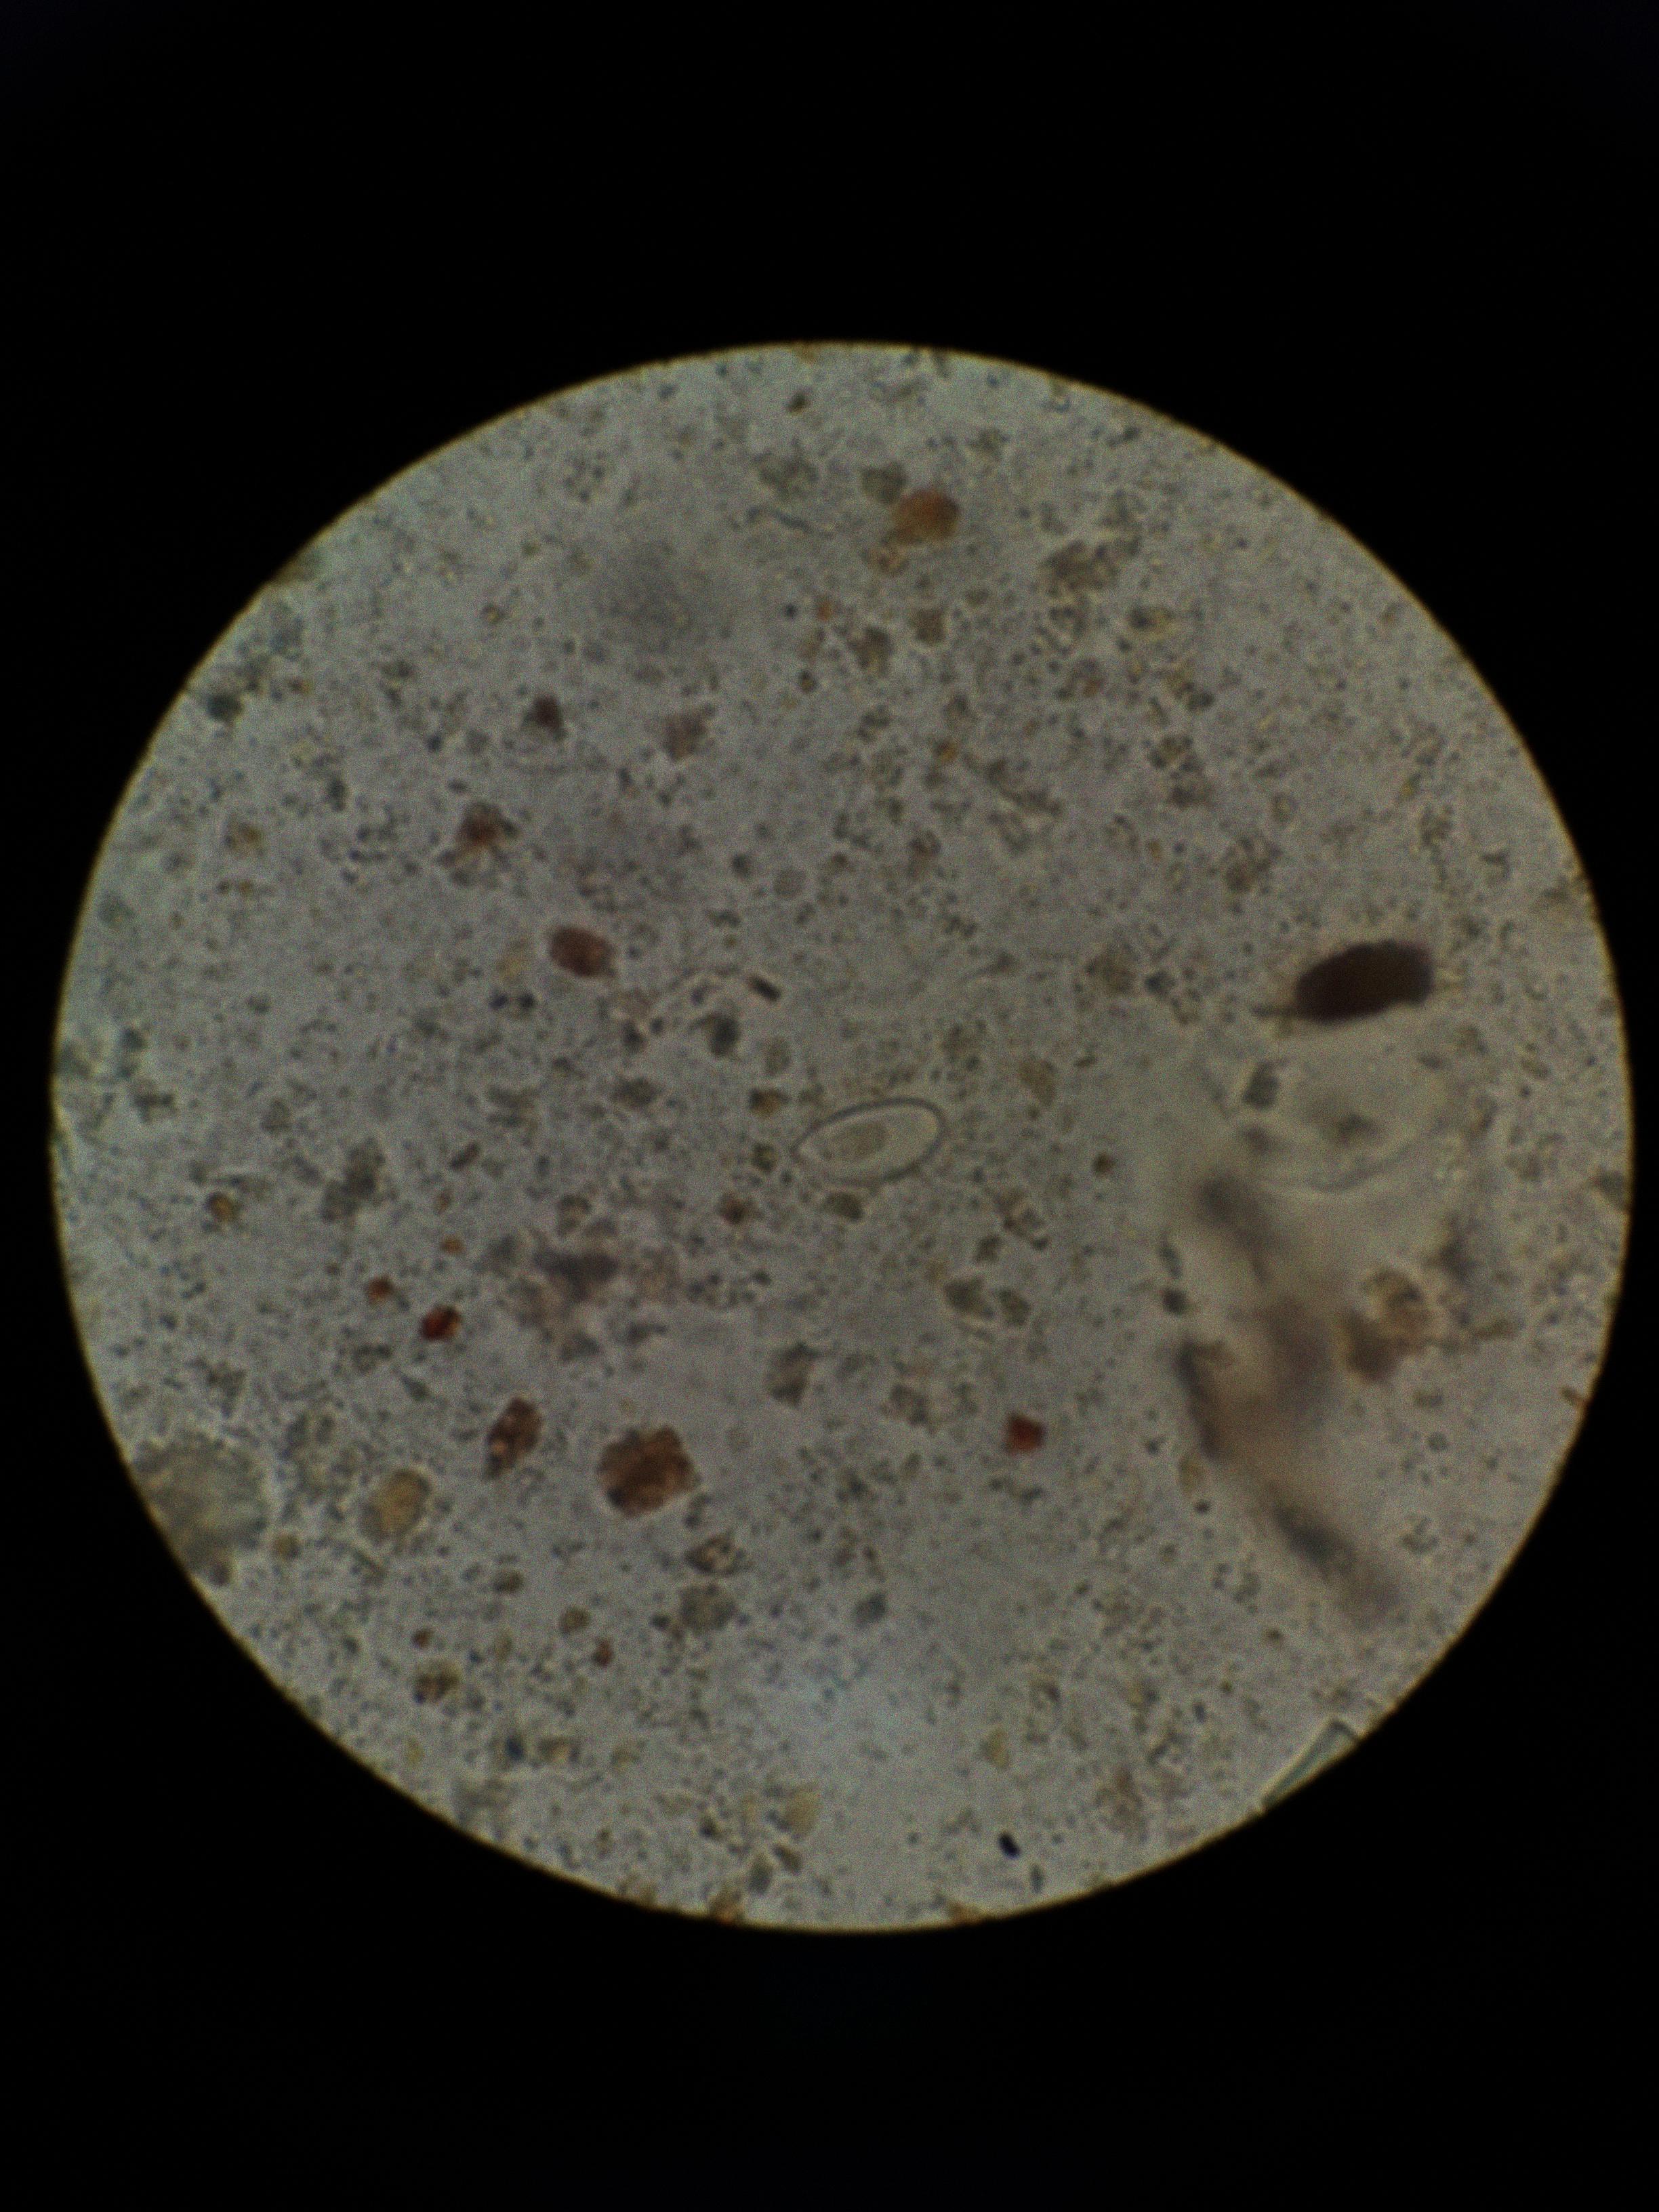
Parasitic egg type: Enterobius vermicularis